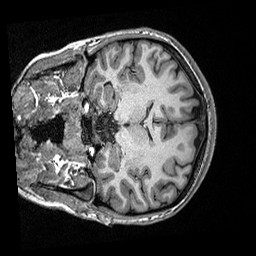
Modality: T1w
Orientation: coronal
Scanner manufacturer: ge
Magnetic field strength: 3 T
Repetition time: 2.349 s
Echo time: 0.002968 s